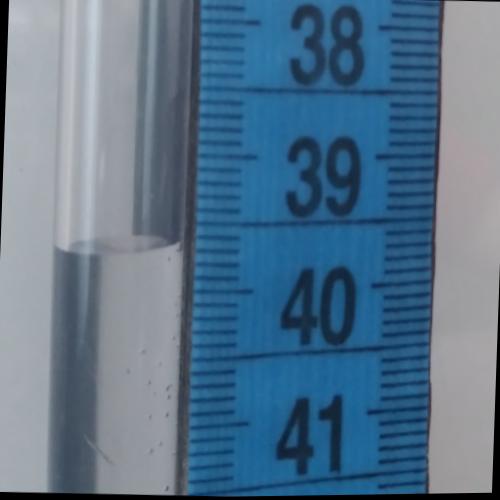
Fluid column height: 39.7 cm